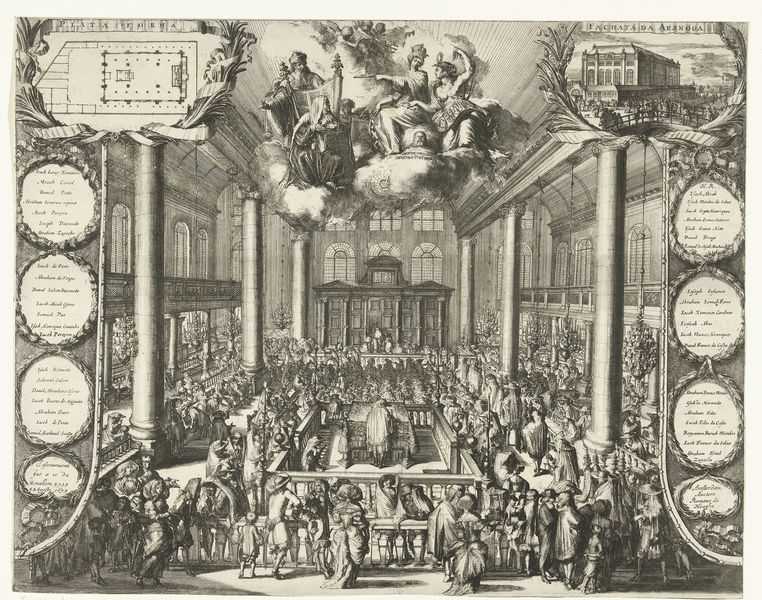
Titel: Interieur van de Portugese Synagoge te Amsterdam tijdens de inwijding
Künstler: Romeyn de Hooghe
Standort: Amsterdam
Institution: Rijksmuseum
Schlagwörter: gemälde, himmel, menschen, raum, säule, säulen, tisch, zeichnung, gericht, kirche, decke, schrift, bilder, markt, saal, leuchter, medaillon, balustrade, druck, stich, rathaus, altar, orgel, plan, grundriss, tafeln, mitt